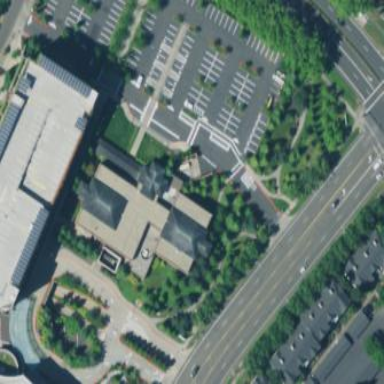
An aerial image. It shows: Clinic building offering healthcare services.